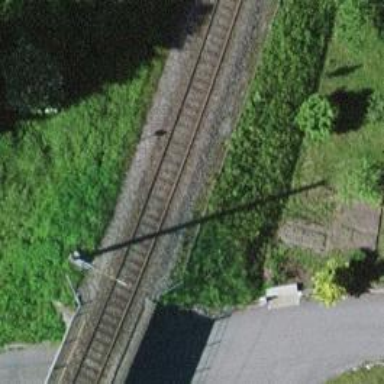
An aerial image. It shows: Single-track railway with electrified contact lines.